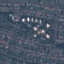
Land use / land cover: Residential